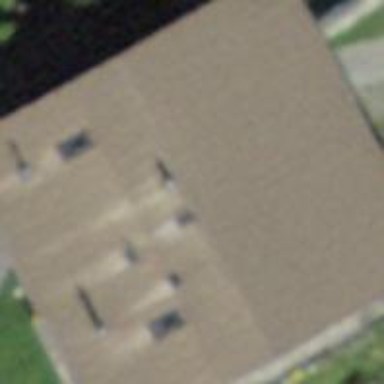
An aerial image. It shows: Farm building.